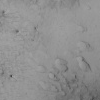
Atmospheric dust classification: not_dusty